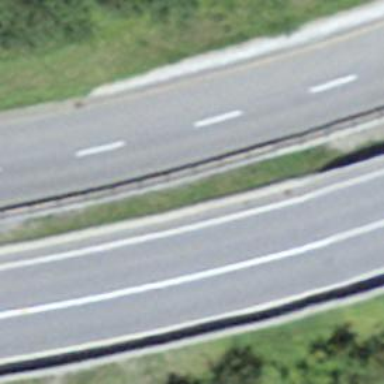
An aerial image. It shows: Tertiary road.